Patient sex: M
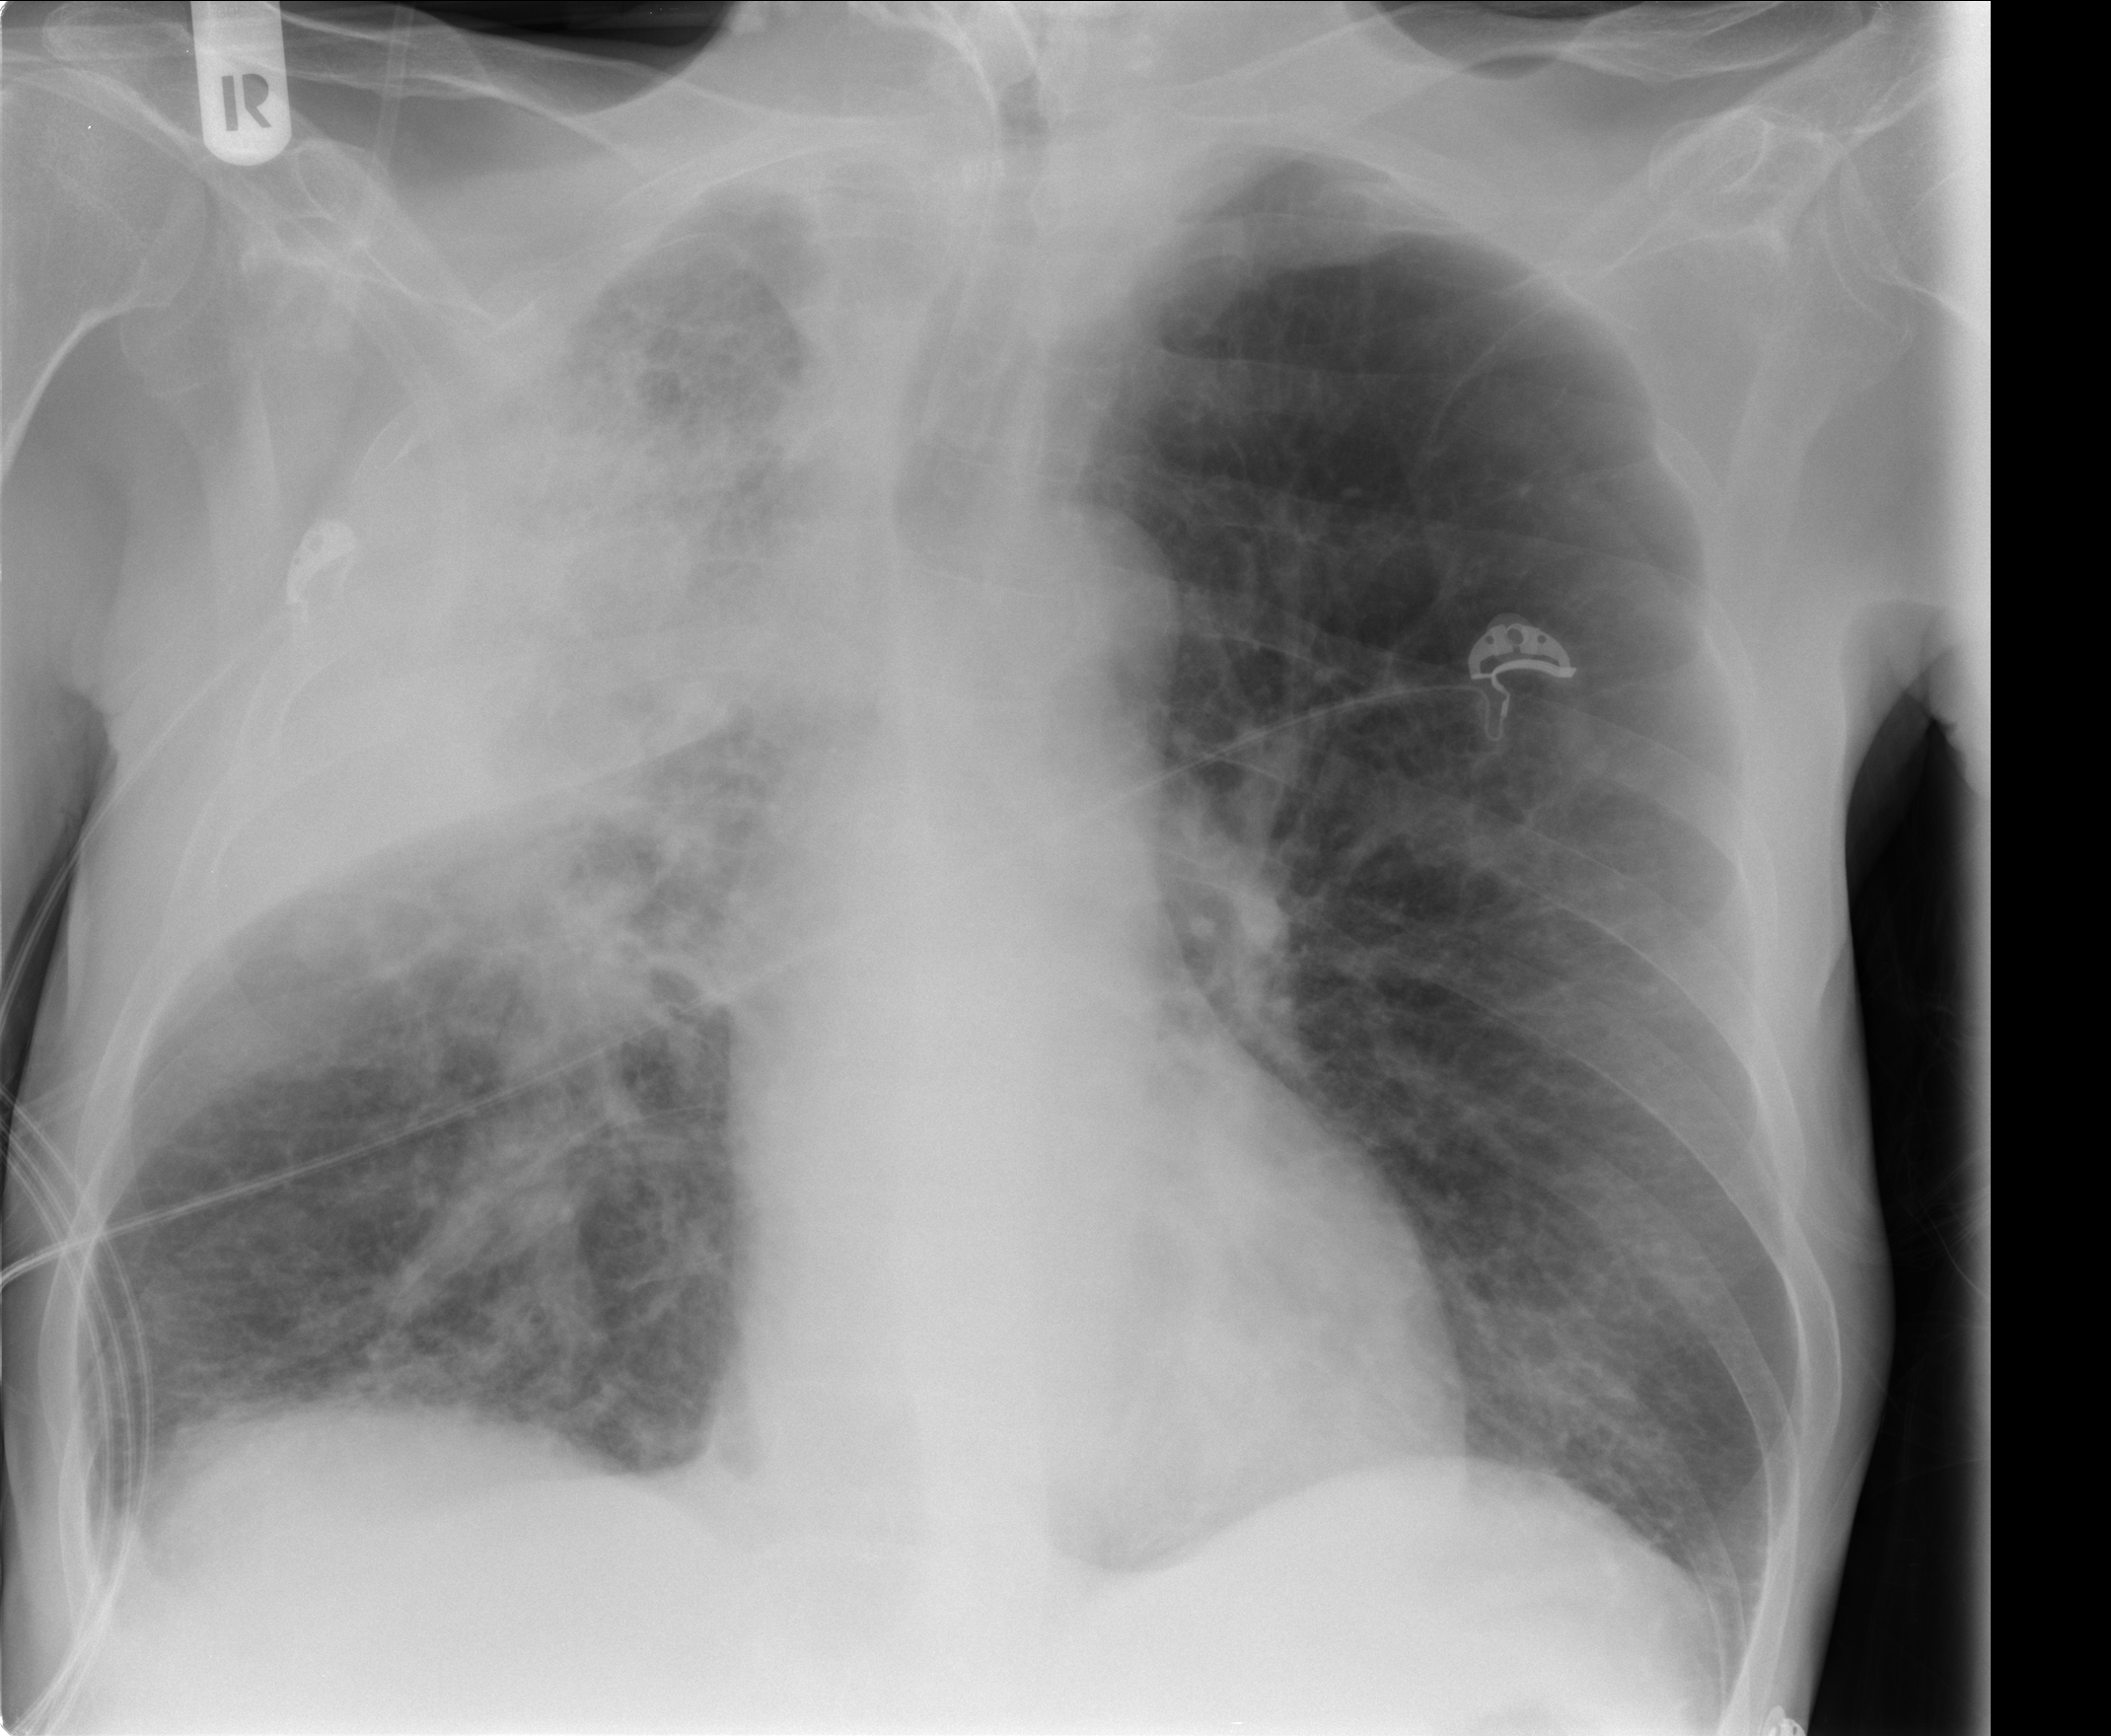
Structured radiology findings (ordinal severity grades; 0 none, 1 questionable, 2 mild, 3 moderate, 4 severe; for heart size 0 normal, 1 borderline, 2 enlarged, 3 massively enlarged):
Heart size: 0
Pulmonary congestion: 0
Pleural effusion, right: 1
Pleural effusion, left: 0
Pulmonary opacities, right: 3
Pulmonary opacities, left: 0
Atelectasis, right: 3
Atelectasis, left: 0